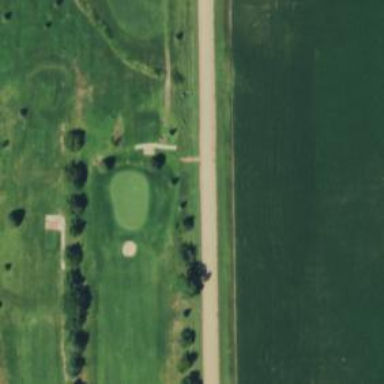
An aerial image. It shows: Golf cartpath that is also road path.